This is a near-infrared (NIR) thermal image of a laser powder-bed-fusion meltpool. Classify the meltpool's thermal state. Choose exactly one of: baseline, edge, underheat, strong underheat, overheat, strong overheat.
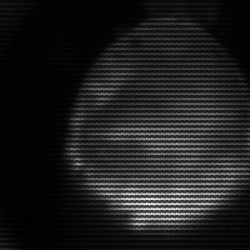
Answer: edge